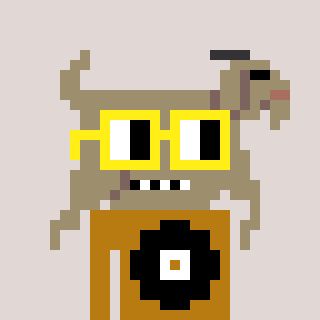
a pixel art character with square yellow glasses, a goat-shaped head and a gold-colored body on a warm background